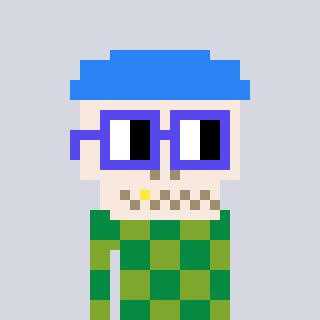
a pixel art character with square blue glasses, a skeleton-hat-shaped head and a slimegreen-colored body on a cool background